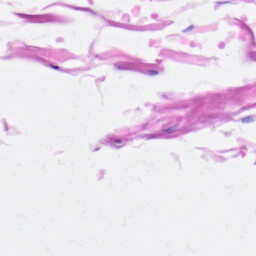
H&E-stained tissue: Heart